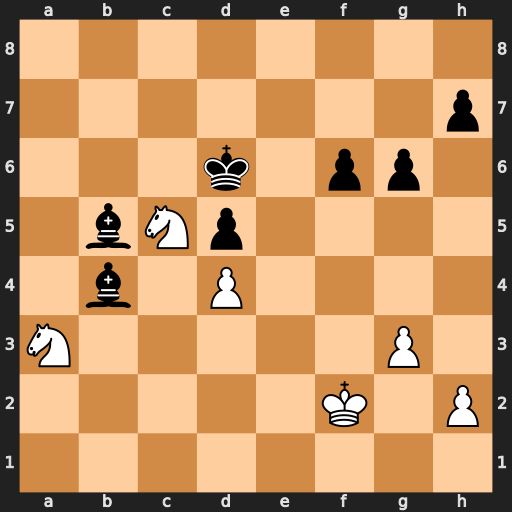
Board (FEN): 8/7p/3k1pp1/1bNp4/1b1P4/N5P1/5K1P/8
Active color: w
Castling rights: -
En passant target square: -
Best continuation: Nxb5+ Kc6 Na7+